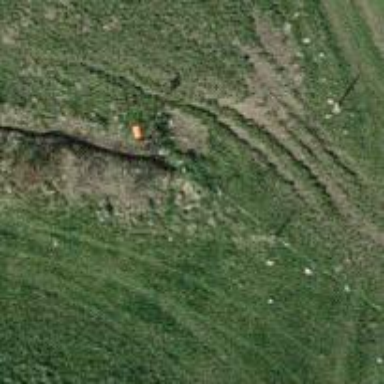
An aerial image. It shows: Aerial marker supported by pole.